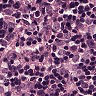
Metastatic tissue present: yes